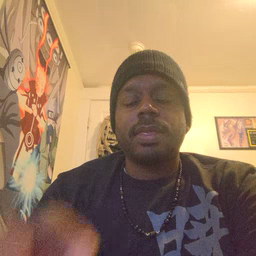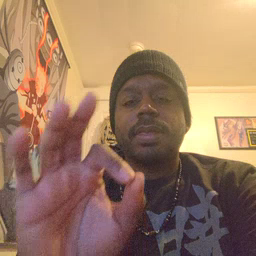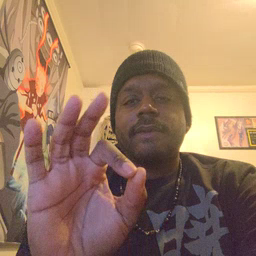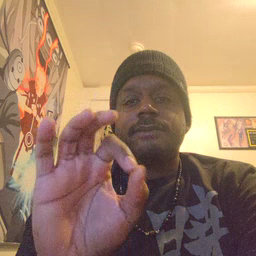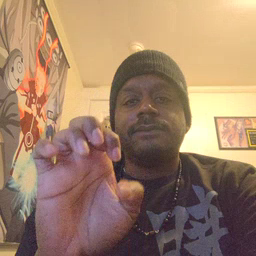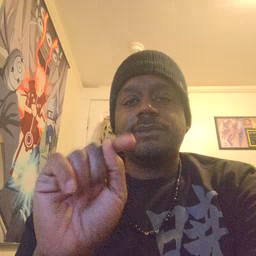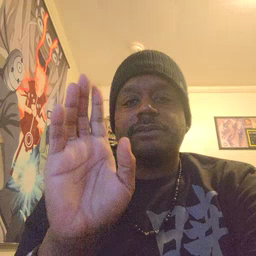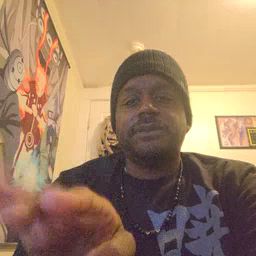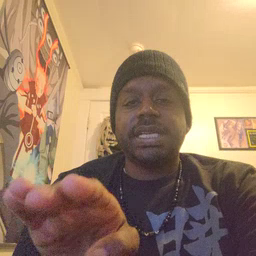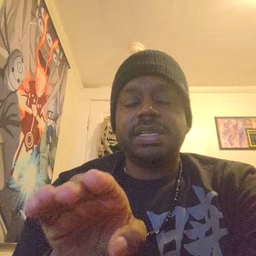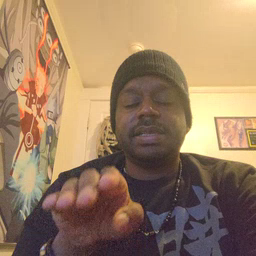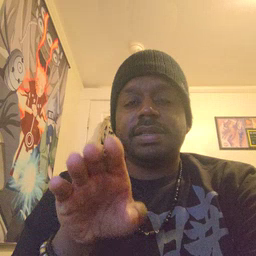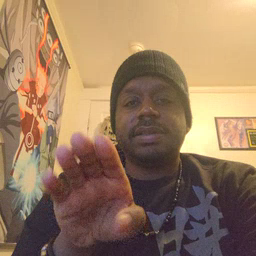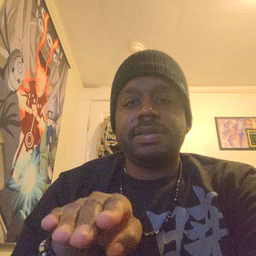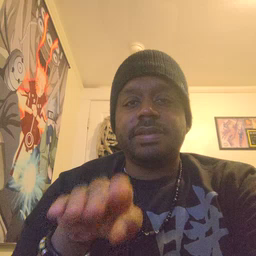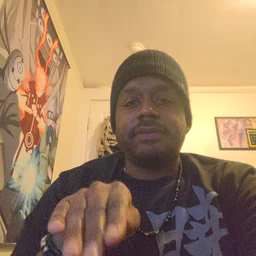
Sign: feet